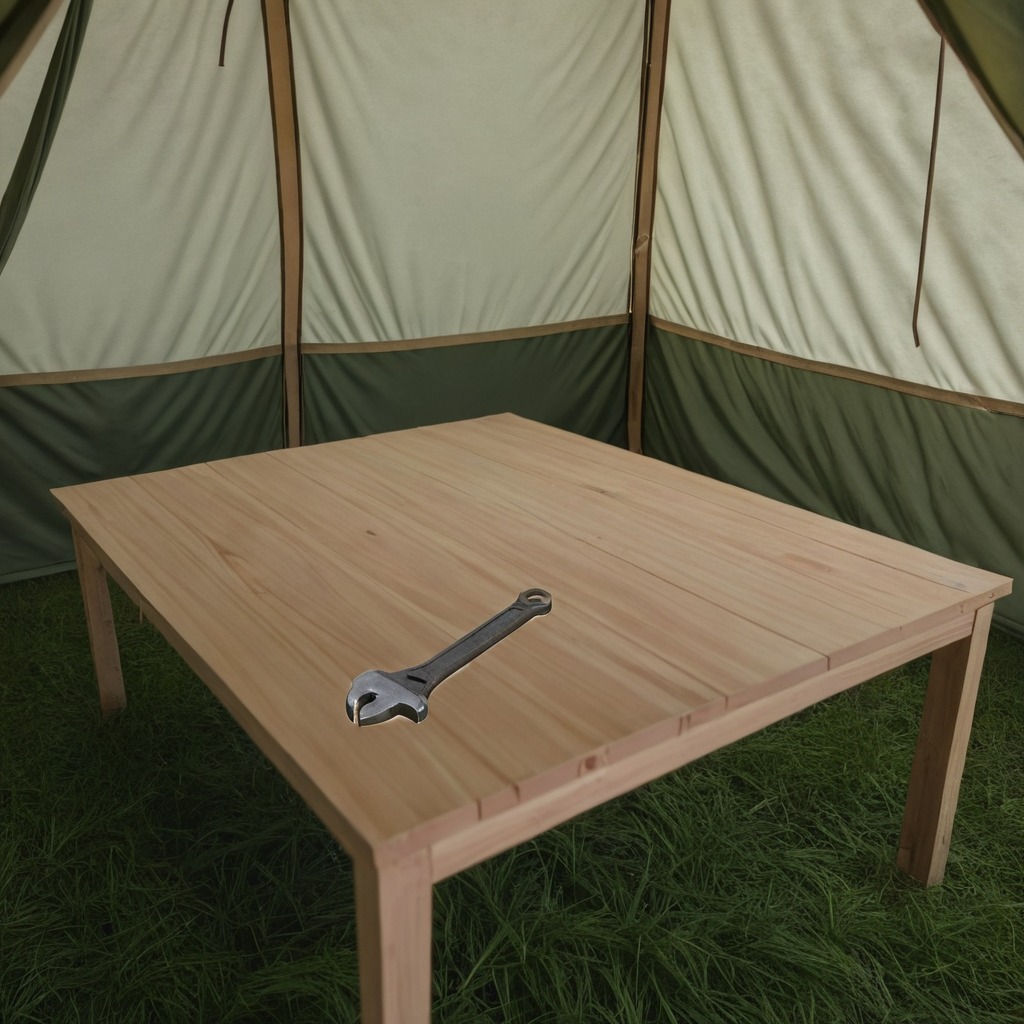
A wrench is lying on a wooden table inside a jungle field workshop tent.